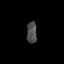
Tissue: prostate
Cell type: Epithelial cells
Senescence score: 0.3601
Nuclear area (px): 210
Mean DAPI intensity: 77.719